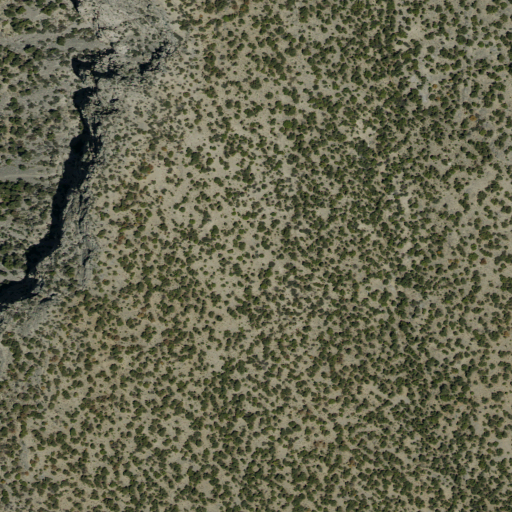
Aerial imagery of mountains in Utah named Middle Range containing evergreen forest and shrub